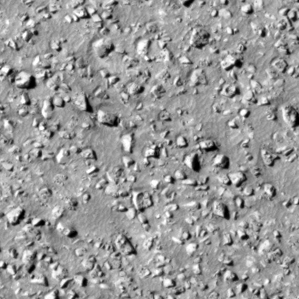
Label: non_frost